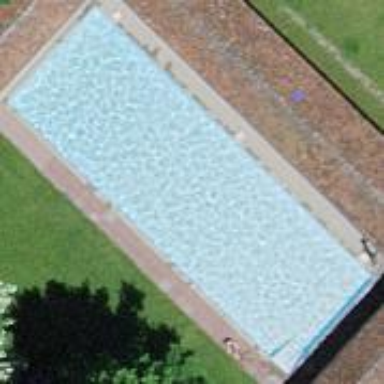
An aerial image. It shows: Swimming pool located in leisure land.